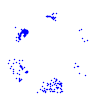
Particle: kaon